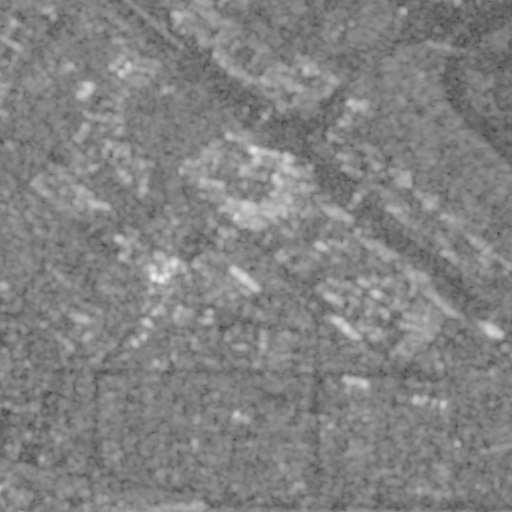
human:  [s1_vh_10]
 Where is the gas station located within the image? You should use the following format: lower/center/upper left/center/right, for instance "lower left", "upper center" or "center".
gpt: The gas station is located in the upper right of the image.
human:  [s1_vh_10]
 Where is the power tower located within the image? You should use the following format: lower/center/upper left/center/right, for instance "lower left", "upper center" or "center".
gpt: The power tower is located in the lower left of the image.
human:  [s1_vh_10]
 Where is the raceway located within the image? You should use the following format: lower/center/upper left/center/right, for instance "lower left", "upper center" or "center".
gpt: The raceway is located in the upper right of the image.
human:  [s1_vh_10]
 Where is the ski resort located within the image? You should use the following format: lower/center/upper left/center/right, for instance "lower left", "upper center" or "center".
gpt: The ski resort is located in the upper right of the image.
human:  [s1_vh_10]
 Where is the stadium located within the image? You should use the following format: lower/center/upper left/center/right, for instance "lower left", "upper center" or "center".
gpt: The stadium is located in the center left of the image.
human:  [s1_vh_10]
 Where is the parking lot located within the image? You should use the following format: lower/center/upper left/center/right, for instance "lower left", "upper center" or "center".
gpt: There is no parking lot in the image.

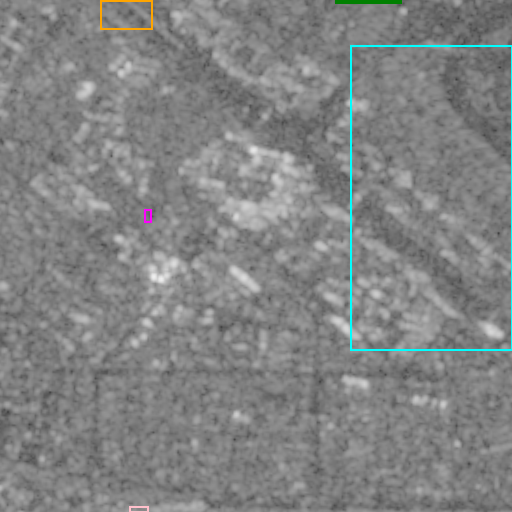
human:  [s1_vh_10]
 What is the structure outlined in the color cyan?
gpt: The structure outlined in cyan is a park.
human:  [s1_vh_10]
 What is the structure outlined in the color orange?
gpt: The structure outlined in orange is a parking lot.
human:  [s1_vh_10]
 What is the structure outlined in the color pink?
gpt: The structure outlined in pink is a power substation.
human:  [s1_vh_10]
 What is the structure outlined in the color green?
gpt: The structure outlined in green is a ski resort.
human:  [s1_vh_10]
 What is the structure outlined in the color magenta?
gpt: The structure outlined in magenta is a track.
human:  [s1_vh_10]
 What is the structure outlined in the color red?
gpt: There is no red outline.